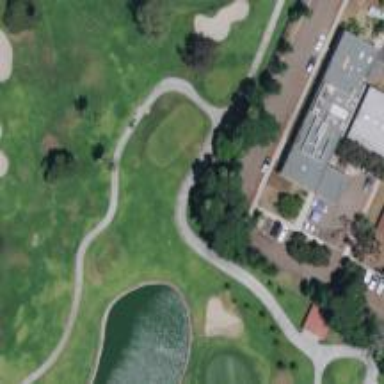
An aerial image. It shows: Path for golf carts.